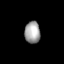
Tissue: lung
Cell type: Epithelial cells
Senescence score: 0.1692
Nuclear area (px): 335
Mean DAPI intensity: 162.143